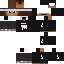
A female human skin with dark skin, wearing brown bald dressed in a blue hoodie and brown pants, featuring a closed mouth.